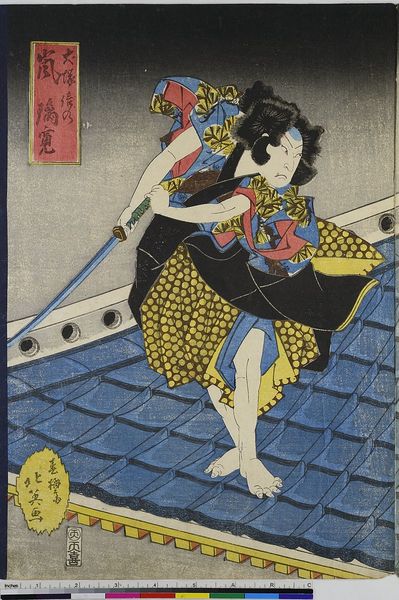
Titel: Der Schauspieler Arashi Rikan als Inuzuka Shino
Künstler: Shunbaisai Hokuei
Standort: Hamburg
Institution: Museum für Kunst und Gewerbe Hamburg
Schlagwörter: blau, kampf, kämpfer, gelb, haar, schwarz, zeichen, dach, haus, rot, hochformat, arme, böse, bild, öl, gewand, gold, haare, mantel, theater, locken, dachziegel, holzschnitt, ziegel, krieg, wehen, japanisch, barfuss, druckgraphik, druckgrafik, schwert, soldat, kämpfen, löcher, china, zeit, schauspieler, farbholzschnitt, schauspielerin, erhöht, prächtig, wehend, samurai, kabuki, edo, reproduktionen, druckerzeugnisse, theateraufführung